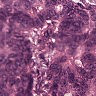
Metastatic tissue present: yes